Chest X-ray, PA view. Patient: 52 years old, sex M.
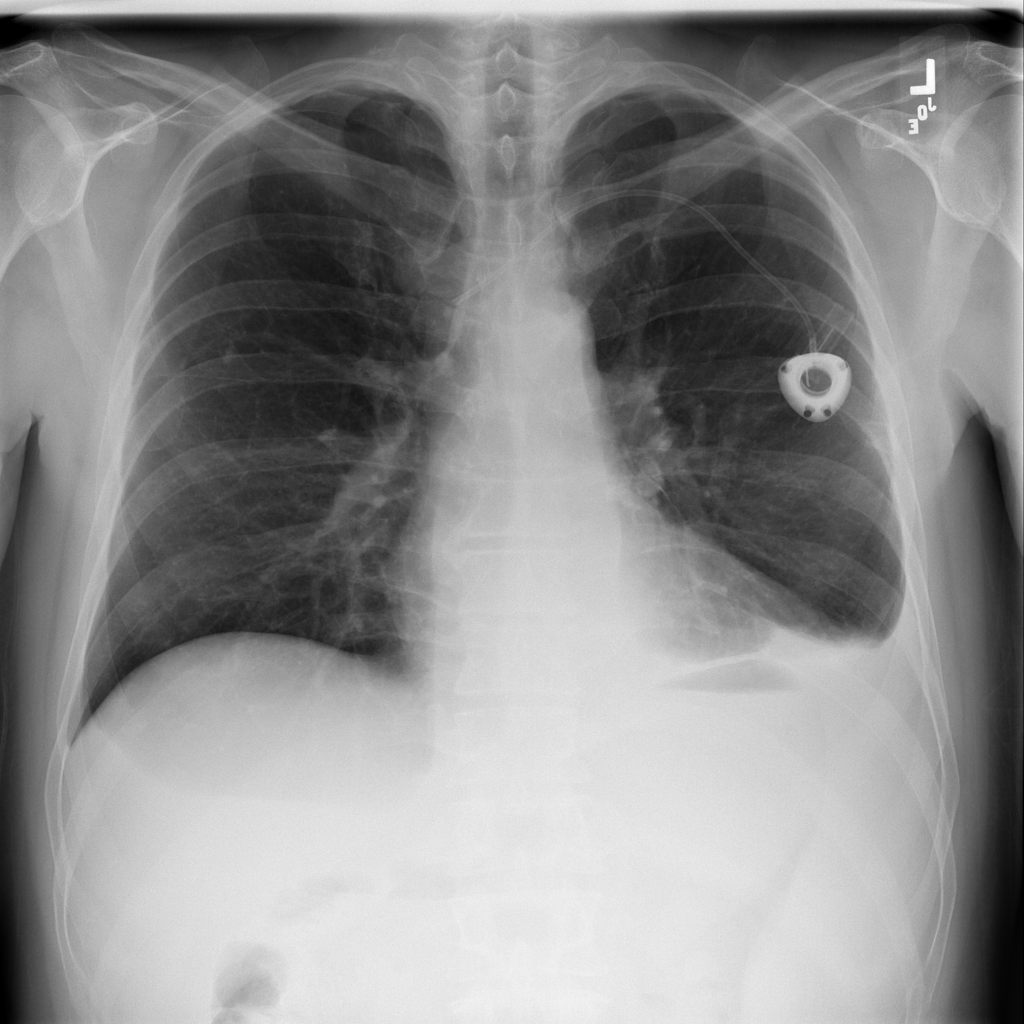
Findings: Effusion